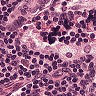
Metastatic tissue present: no